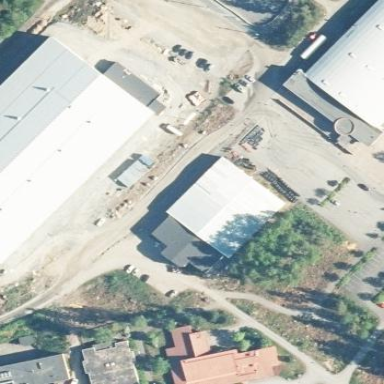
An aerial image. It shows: Building used as fitness center.